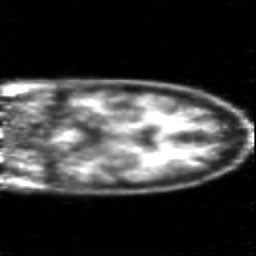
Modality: PET
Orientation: coronal
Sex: female
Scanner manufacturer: siemens